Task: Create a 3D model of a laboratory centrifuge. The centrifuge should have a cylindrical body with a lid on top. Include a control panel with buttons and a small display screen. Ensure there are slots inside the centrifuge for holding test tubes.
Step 71:
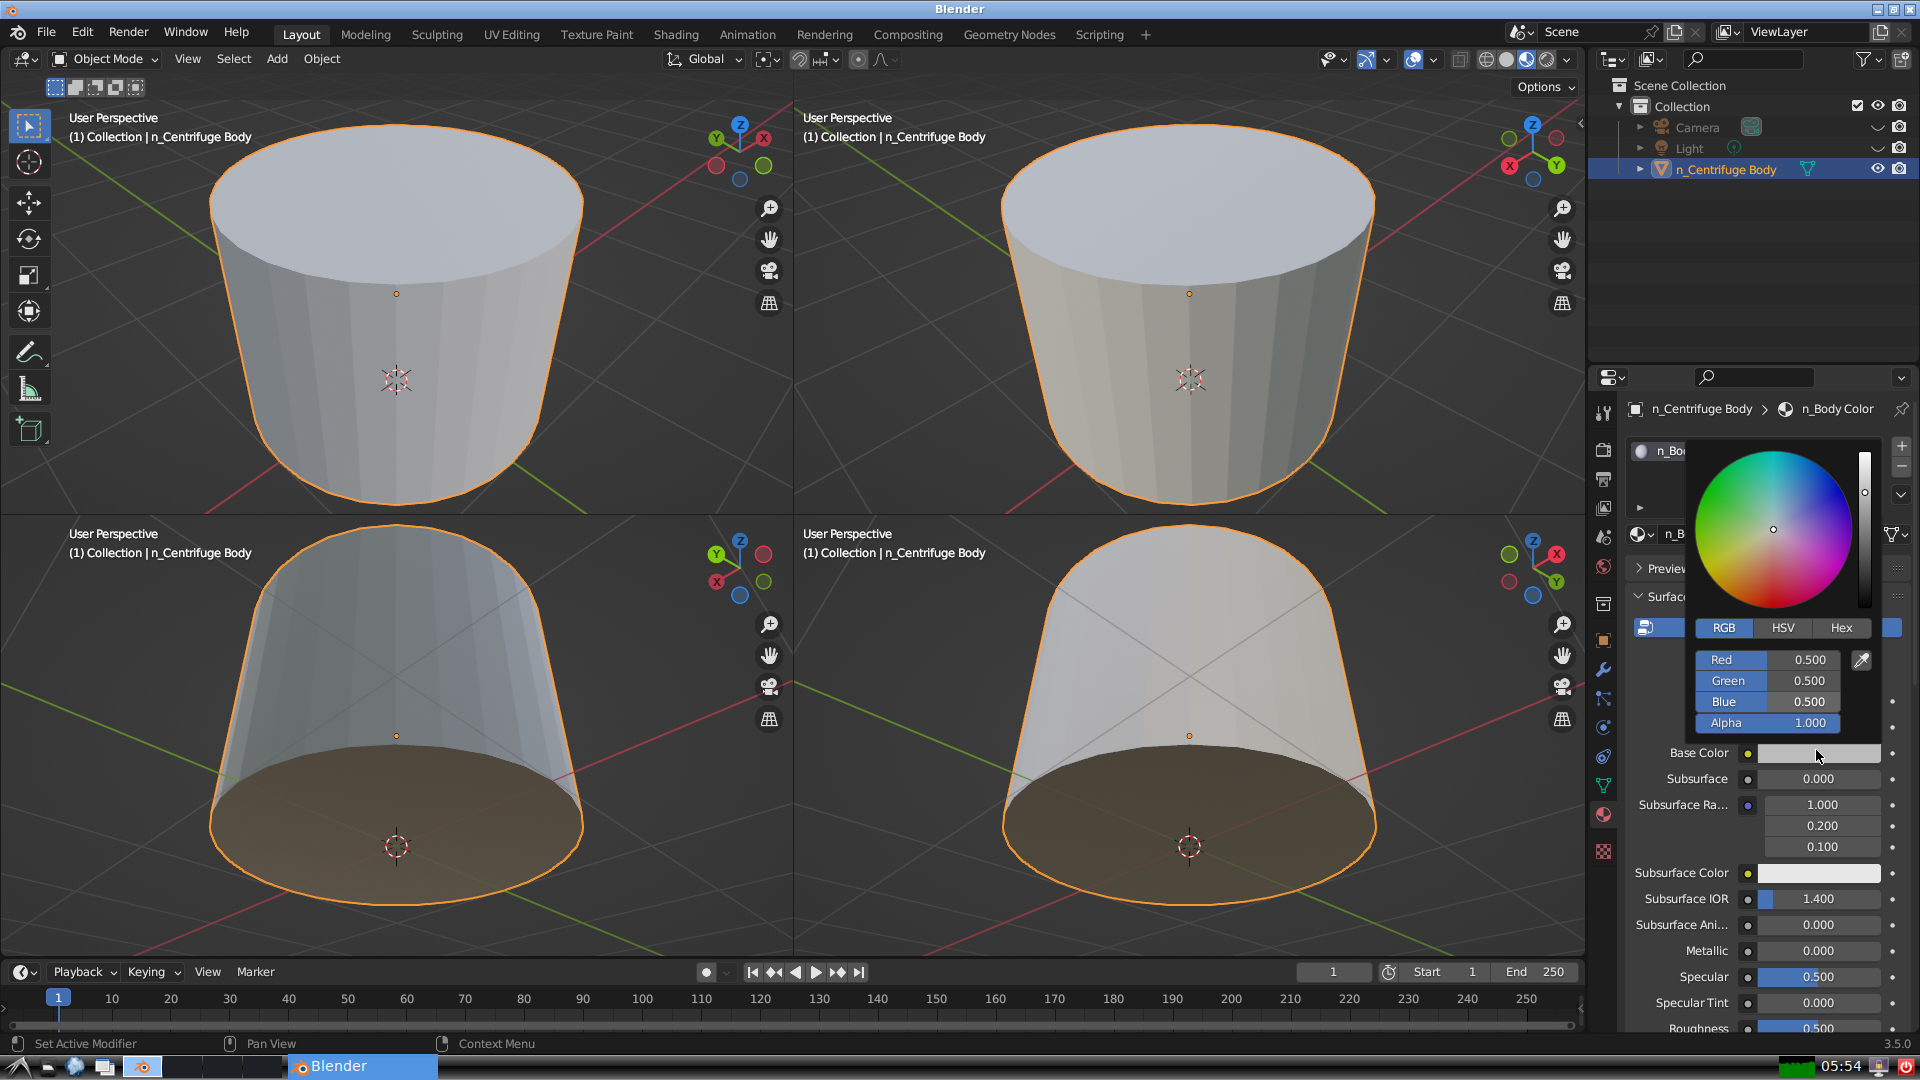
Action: click: no